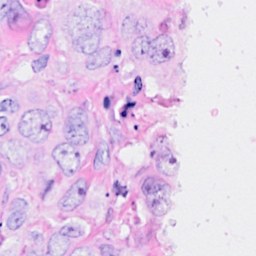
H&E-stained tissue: Breast